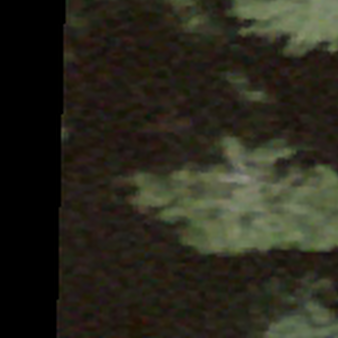
Label: other